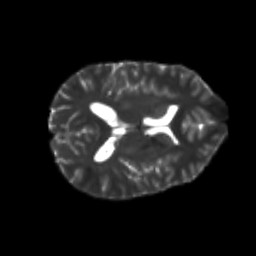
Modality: T2w
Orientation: axial
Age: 23
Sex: male
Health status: healthy
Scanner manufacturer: philips
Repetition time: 7.391 s
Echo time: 0.08599 s